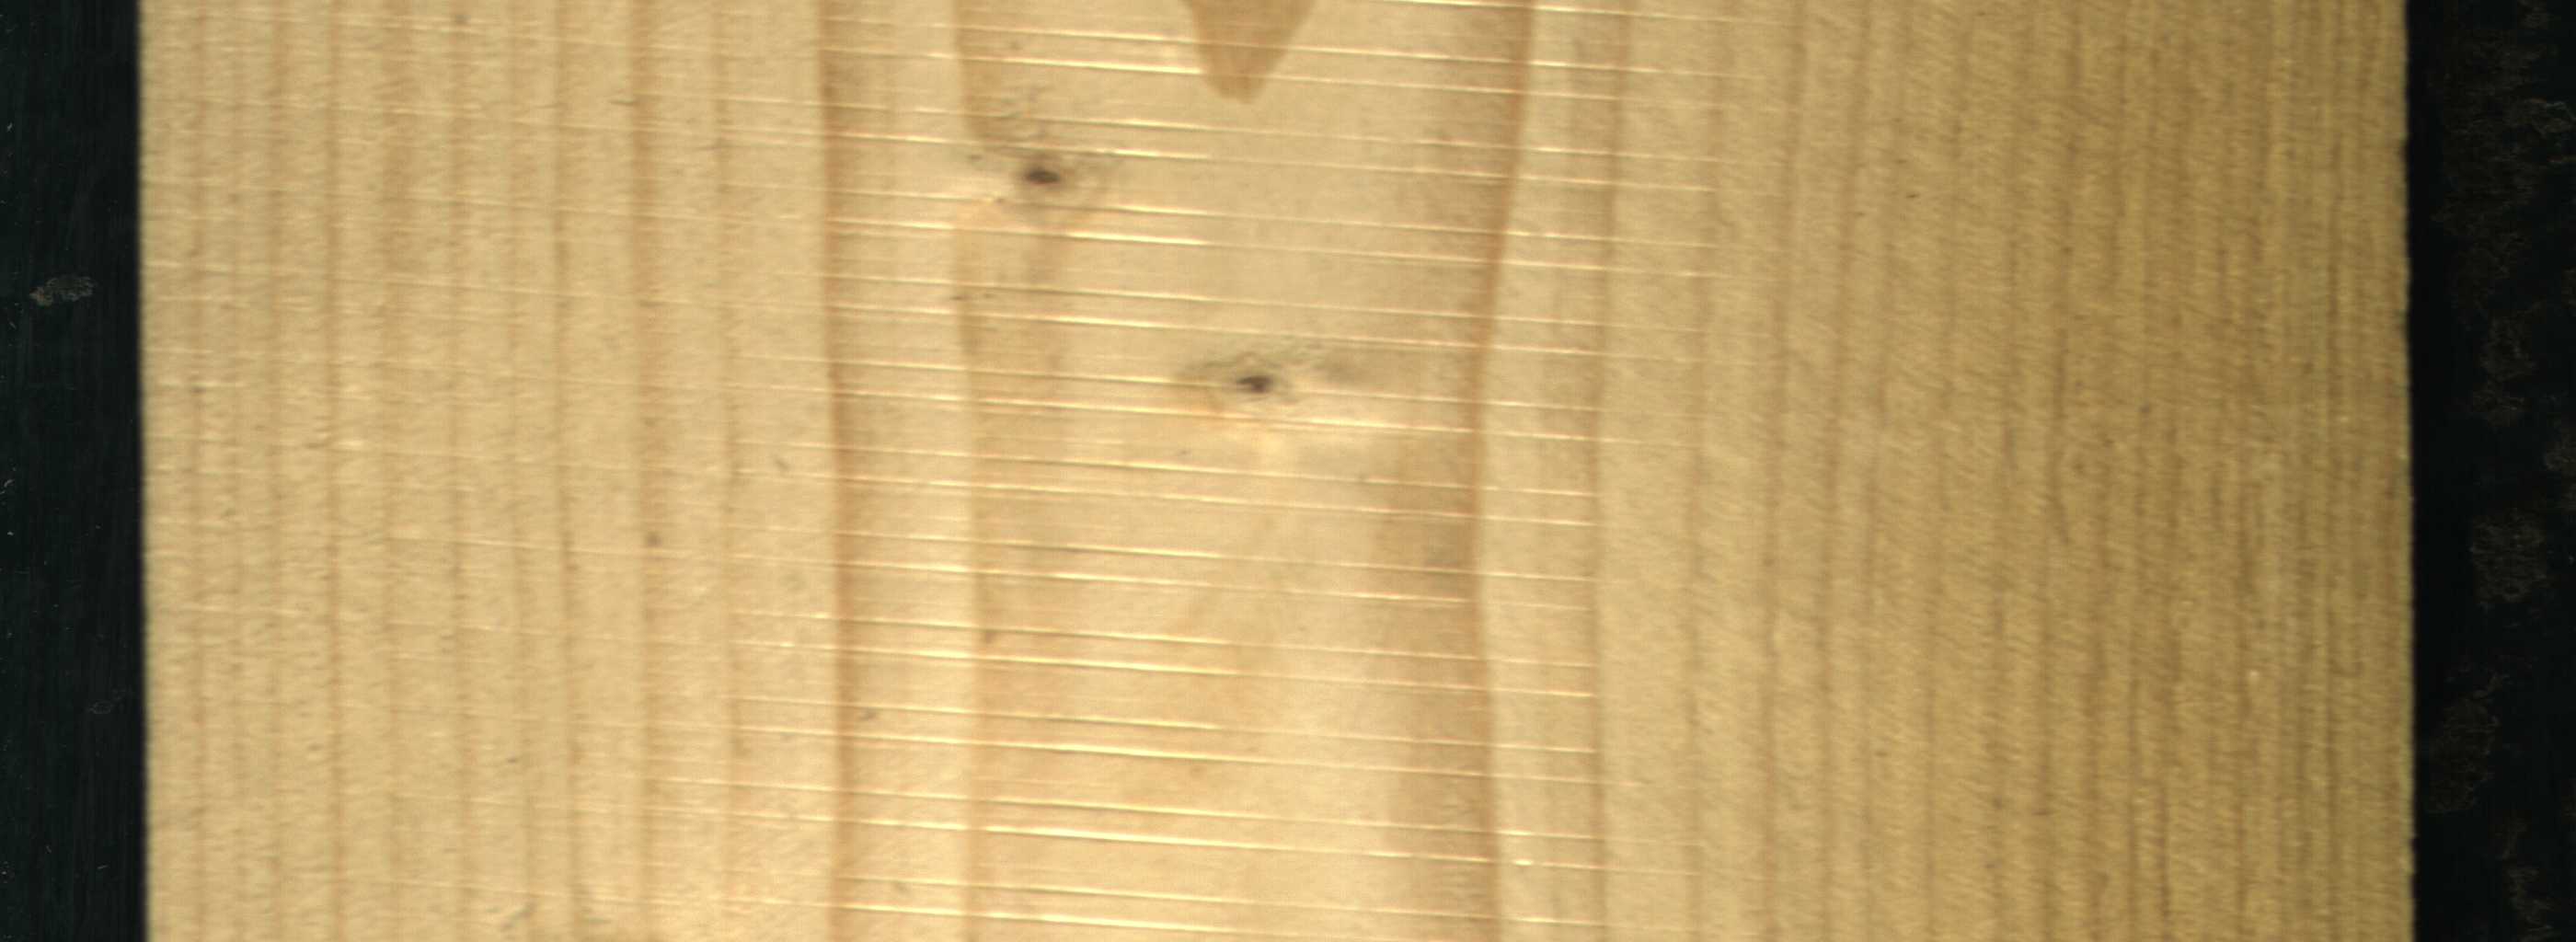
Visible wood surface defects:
Live_Knot
Live_Knot